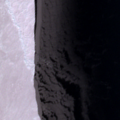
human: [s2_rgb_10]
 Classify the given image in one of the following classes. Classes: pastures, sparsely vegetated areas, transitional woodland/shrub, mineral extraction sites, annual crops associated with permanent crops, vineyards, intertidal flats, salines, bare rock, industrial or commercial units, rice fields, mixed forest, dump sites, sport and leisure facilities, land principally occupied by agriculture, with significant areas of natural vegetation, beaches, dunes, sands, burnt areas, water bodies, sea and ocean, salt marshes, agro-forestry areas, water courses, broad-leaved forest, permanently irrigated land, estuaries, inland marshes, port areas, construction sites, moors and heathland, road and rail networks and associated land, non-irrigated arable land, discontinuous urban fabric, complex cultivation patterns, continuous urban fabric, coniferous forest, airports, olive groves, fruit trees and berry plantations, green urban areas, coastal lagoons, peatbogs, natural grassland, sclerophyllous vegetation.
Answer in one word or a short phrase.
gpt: sea and ocean